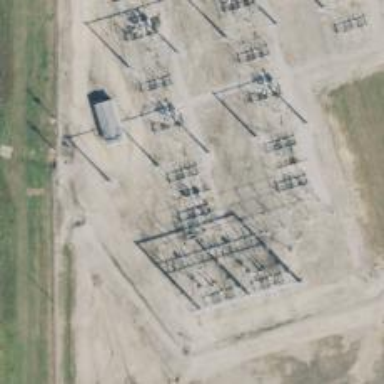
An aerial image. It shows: Switch for power supply.